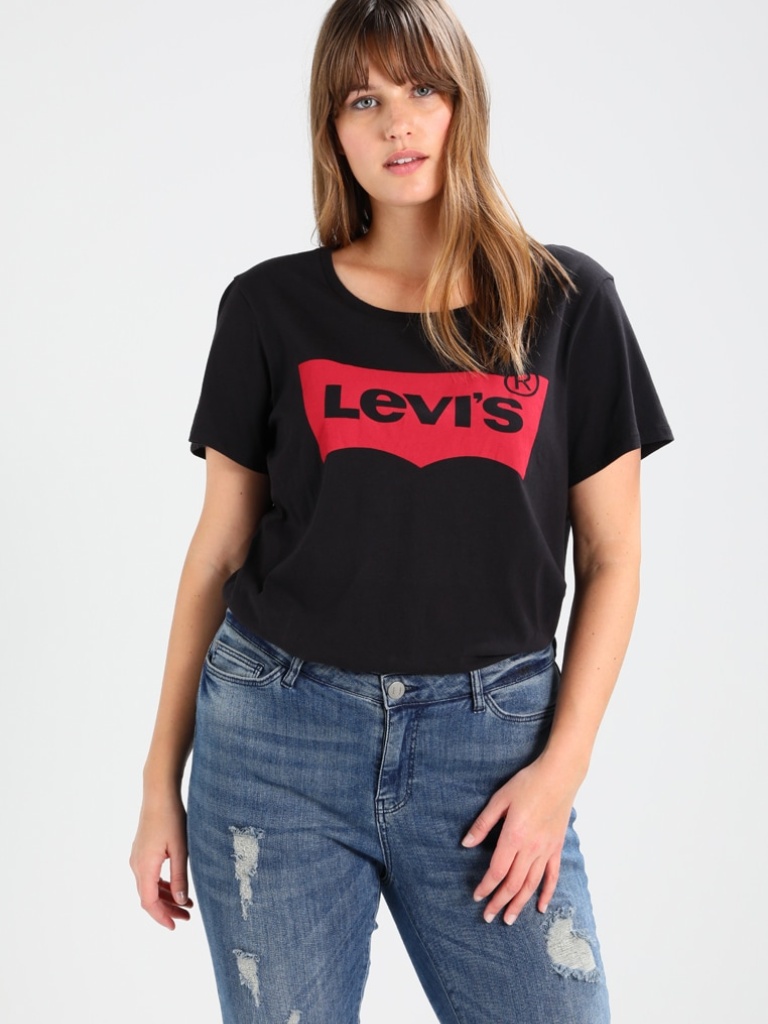
cotton relaxed short sleeve hip length Untucked crew t-shirt